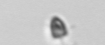
Label: Pyramimonas